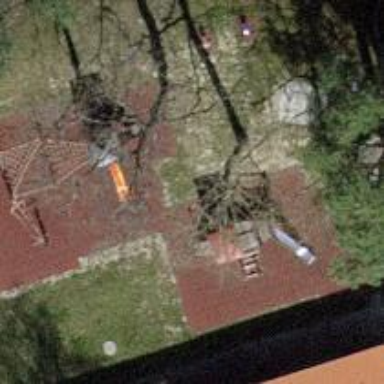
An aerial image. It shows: Playground structure.